Question: I'm trying to implement an increment/decrement function on my form for a list of products. The idea is to be able to add products to cart with live update of the cart through products quantity.
I came across this code sample from Angular docs which I think could do the trick.
<URL>
What I'm expecting is when I click on product for the first time it adds product to form params then increment each time I tap on product (Another solution would be to style html5 number field though but still issue with form fields logic)

'"order": [{"product_id": "2", "quantity": "10"}, {"product_id": "5", "quantity": "12"}]'
My problem is:
- I can't get form right (product_id * quantity) using formData
- Increment quantity function is way off
Plunker <URL>
'''
<form ng-submit="processForm()">
<pre>{{ formData }}</pre>
<ul ng-repeat="product in filtered = (products | orderBy:['name'] | filter:q)">
<li>{{ product.name }}
<a ng-click="count = count + 1" ng-init="count=0" ng-model="formData.products">Increment - count: {{count}}
<input type="number" ng-model="formData.{{product.id}}" />
</a>
</li>
</ul>
</form>
'''
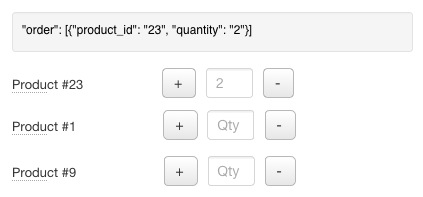
Answer: you can only set quantity by binding 'ng-model' but you are looking to set an full object '{product_id: x, quantity: y}'...
so use ng-change instead of ng-model to set formData...
'''
<input type="number" ng-model="quantity" placeholder="product_{{product.id}}"
ng-change="changeQuantity($index, product.id, quantity)">
'''
'''
$scope.changeQuantity =function (index, productId, quantity) {
$scope.formData[index] = {product_id: productId, quantity: quantity};
};
'''
here is working <URL>